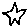
Label: star